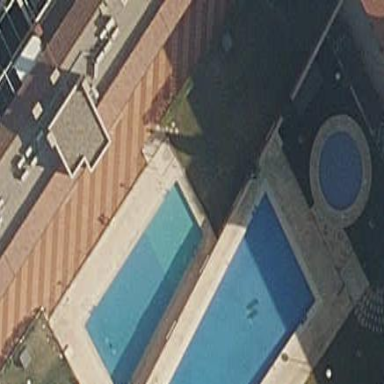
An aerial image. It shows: Swimming pool located in leisure land.